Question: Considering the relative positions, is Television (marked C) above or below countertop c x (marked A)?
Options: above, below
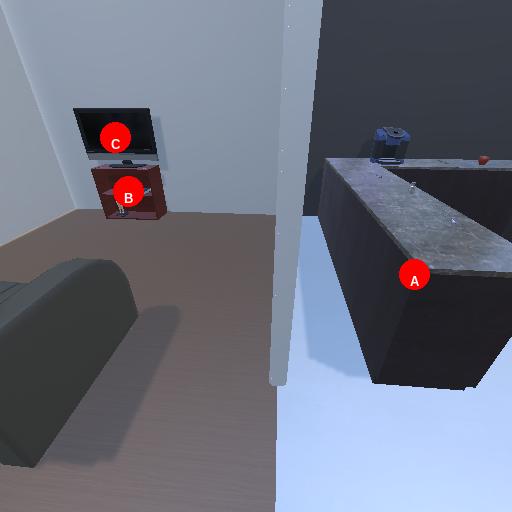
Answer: above